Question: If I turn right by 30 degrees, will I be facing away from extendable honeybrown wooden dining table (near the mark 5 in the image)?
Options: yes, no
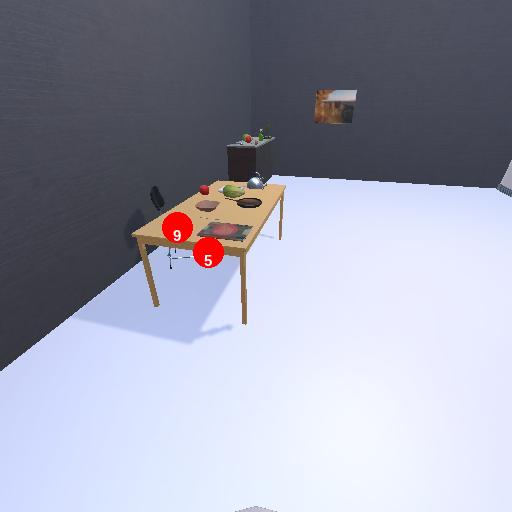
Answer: yes